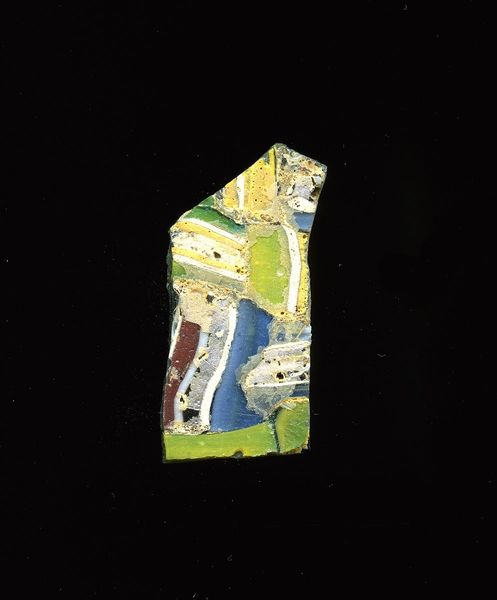
Titel: Mosaikglasfragment
Standort: Hamburg
Institution: Museum für Kunst und Gewerbe Hamburg
Schlagwörter: glas, antike, geschnitten, mosaik, wandschmuck, kaiserzeit, gepresst, bodenbeläge, frühe kaiserzeit, prinzipat, römische, mittlere, späte